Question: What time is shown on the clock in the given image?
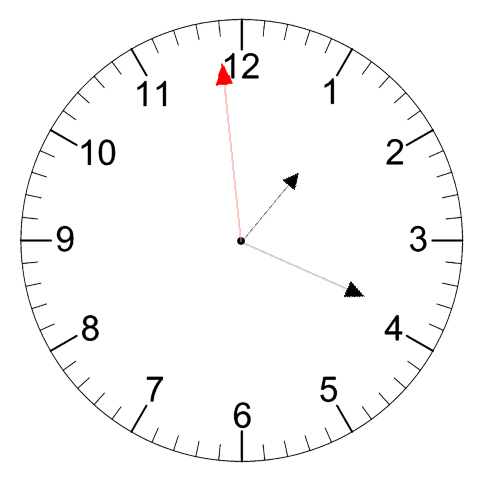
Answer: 01:18:59